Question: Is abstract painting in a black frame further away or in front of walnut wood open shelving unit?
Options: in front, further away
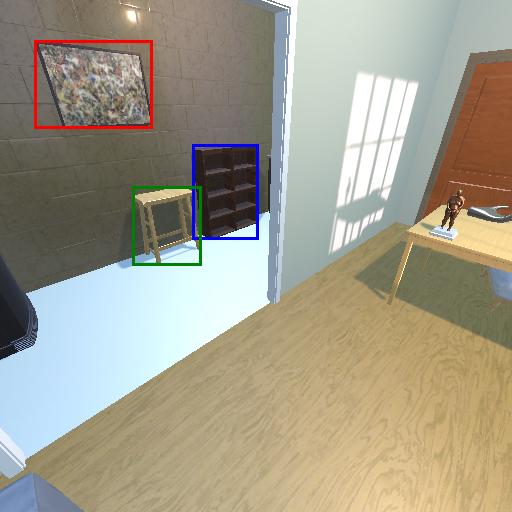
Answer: in front